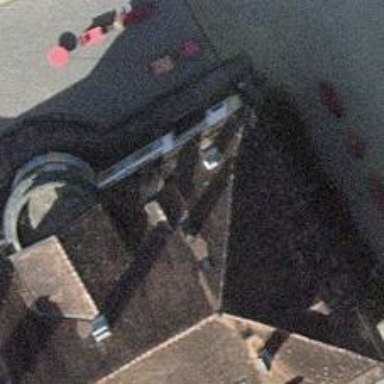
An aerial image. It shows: Restaurant.